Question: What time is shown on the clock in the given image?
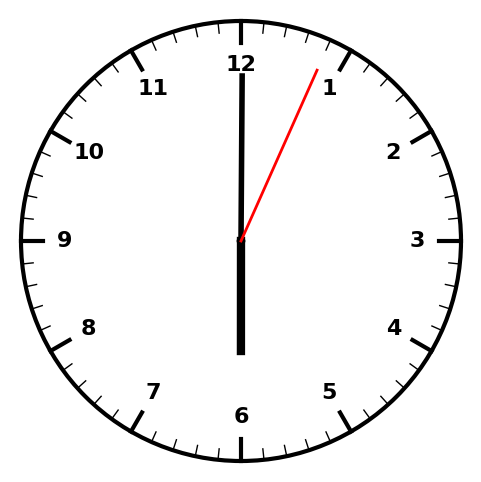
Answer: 06:00:04